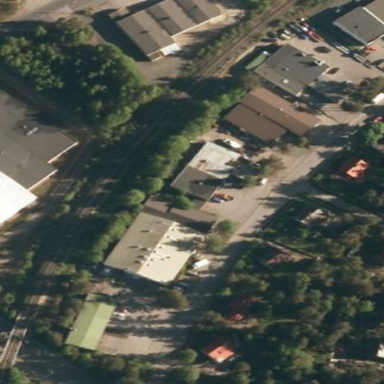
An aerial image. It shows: Manufacturing building.